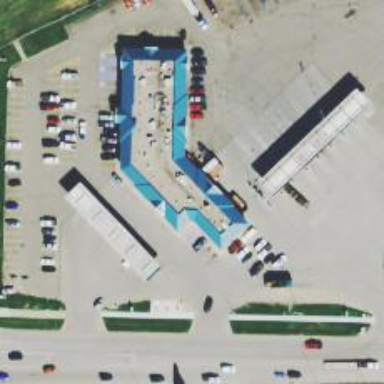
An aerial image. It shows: Convenience shop.